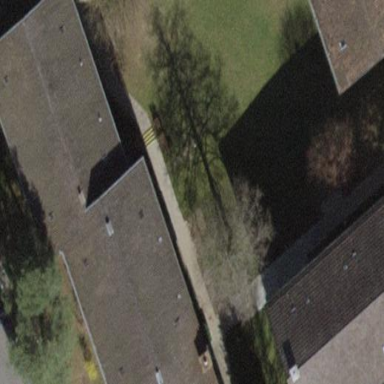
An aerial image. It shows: Pitched roof building.